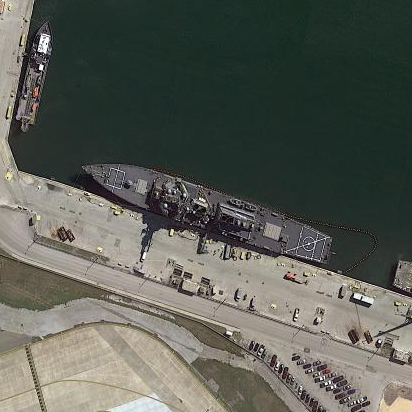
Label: Arleigh_Burke-class_destroyer